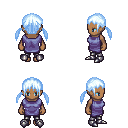
a pixel art fantasy rpg character, female body template, human, dark skin, chain tabard jacket, metal pants, white cyan twin-tailed hairstyle, metal boots, four views (front, back, left, right), 2x2 character sprite sheet, small pixel art, hard edges, no anti-aliasing